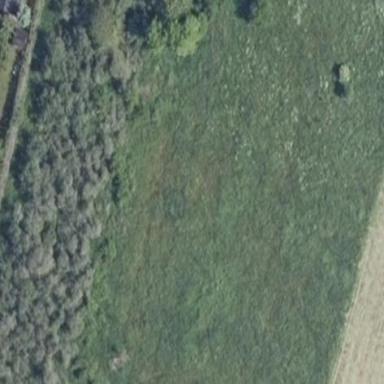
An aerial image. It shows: Forest with broadleaved trees.